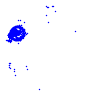
Particle: pion